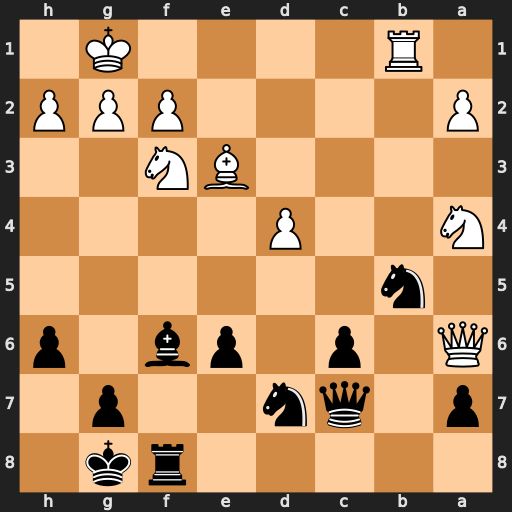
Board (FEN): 5rk1/p1qn2p1/Q1p1pb1p/1n6/N2P4/4BN2/P4PPP/1R4K1
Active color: b
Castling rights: -
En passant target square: -
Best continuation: Nb8 Qxb5 cxb5